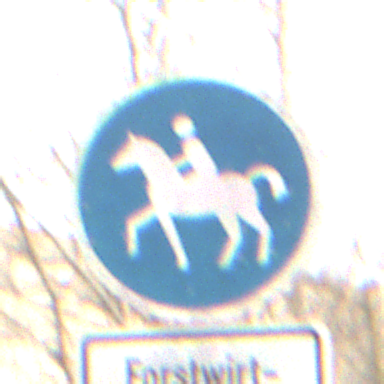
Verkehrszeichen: Reitweg
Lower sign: BesondereFahrzeugeUndTransportgueter7
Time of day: MorningAfternoon
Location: Outdoor (Nature)
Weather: PartlyCloudy
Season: Winter
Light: Natural